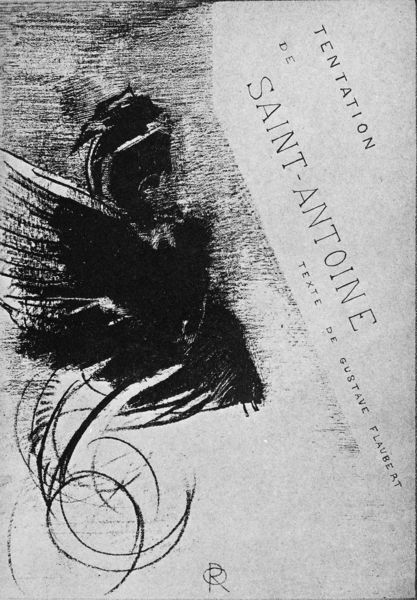
Titel: „Tentation de Saint-Antoine“ (Erstausgabe)
Künstler: Odilon Redon
Institution: New York, International Museum of Photography (George Eastman House)
Schlagwörter: feder, flügel, schatten, vogel, weiß, grau, schwarz, zeichnung, signatur, figur, blatt, schrift, modern, französisch, unterschrift, buch, monogramm, titel, widmung, text, cover, shwarz, texte, flaubert, gustave, r, o, de, bird, tentation, saint-antoine, buch-cover, akronym